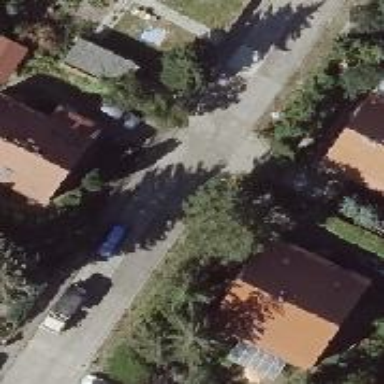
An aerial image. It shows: Residential road with concrete surface.